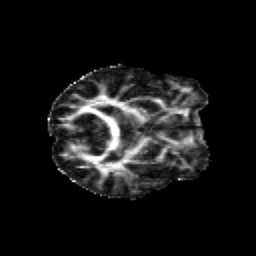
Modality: FA
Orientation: axial
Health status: healthy
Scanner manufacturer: siemens
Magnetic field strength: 3 T
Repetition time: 12 s
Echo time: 0.092 s